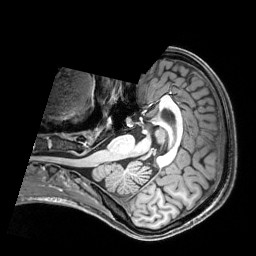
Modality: T1w
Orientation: axial
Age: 29
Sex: female